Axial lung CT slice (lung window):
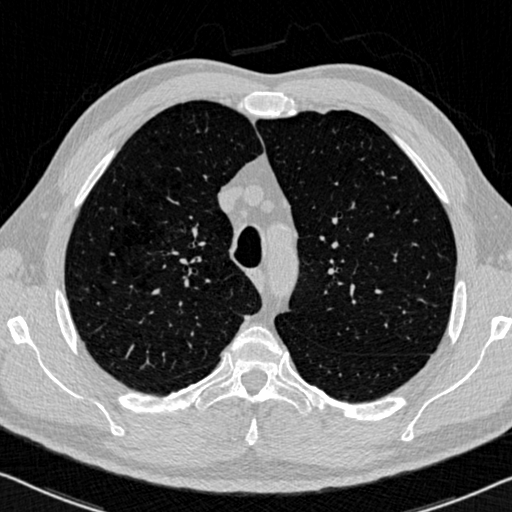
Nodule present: no